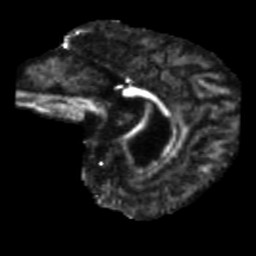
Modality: FA
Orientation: sagittal
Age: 46
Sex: male
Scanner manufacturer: siemens
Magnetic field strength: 3 T
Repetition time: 5.47 s
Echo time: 0.0854 s